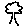
Label: tree